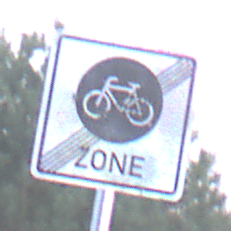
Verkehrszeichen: EndeFahrradzone
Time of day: MorningAfternoon
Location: Outdoor (Nature)
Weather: PartlyCloudy
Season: NotSpecified
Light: Natural